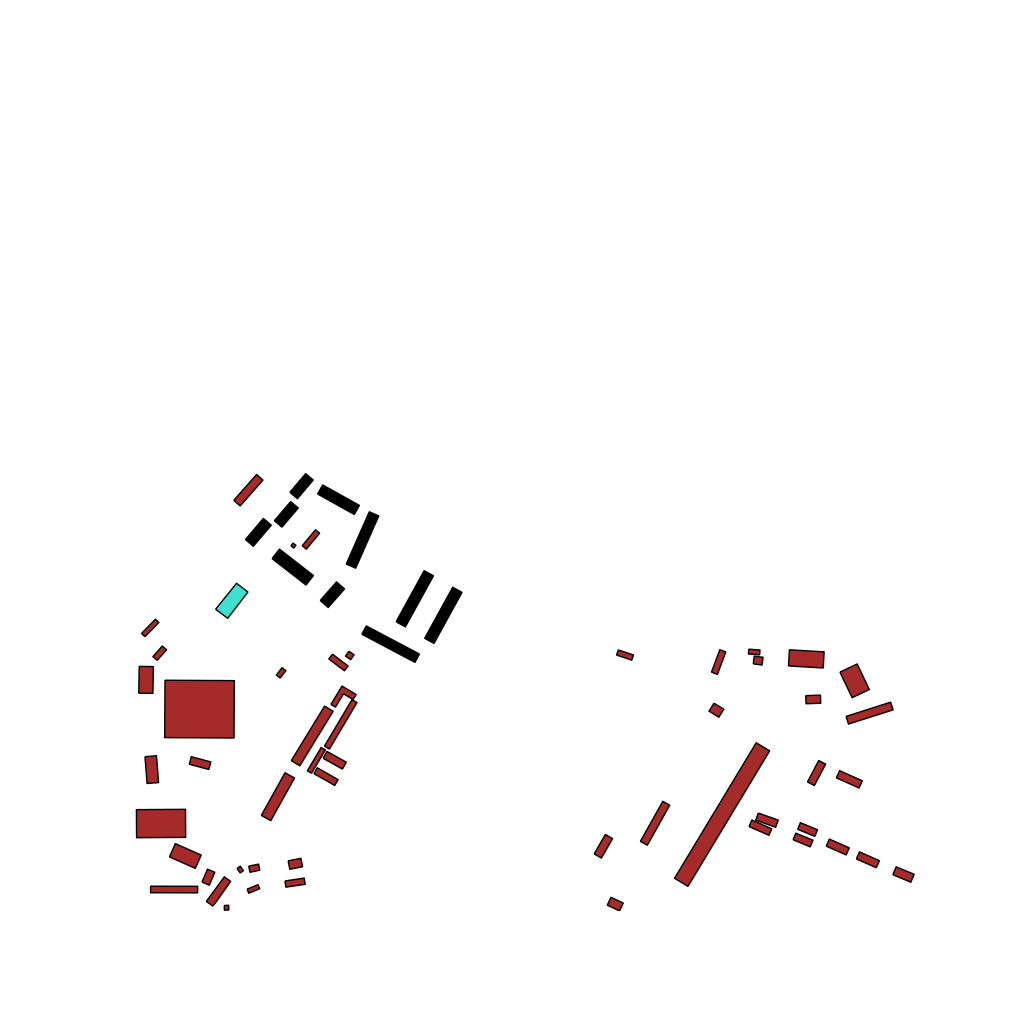
Tags: overhead vector_map, business, industrial, recreation, residential, modern, soviet, individual_rise, low_rise, density_1, Building, Facility, Kidsart, 1.0 km²